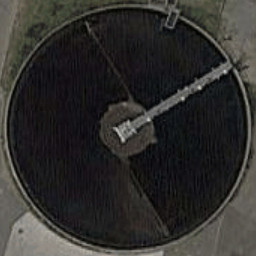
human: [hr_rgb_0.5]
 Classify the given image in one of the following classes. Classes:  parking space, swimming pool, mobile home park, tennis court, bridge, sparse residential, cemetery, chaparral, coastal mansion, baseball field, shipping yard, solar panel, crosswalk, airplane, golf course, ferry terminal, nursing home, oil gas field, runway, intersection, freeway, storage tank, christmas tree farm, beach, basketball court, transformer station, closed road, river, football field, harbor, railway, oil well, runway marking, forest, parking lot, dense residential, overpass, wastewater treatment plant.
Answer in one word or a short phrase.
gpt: wastewater treatment plant